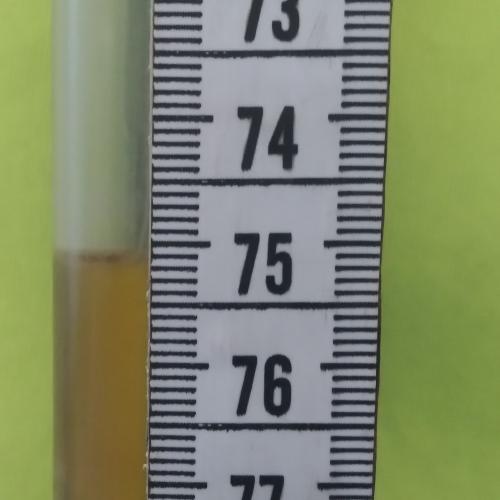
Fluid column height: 75.1 cm